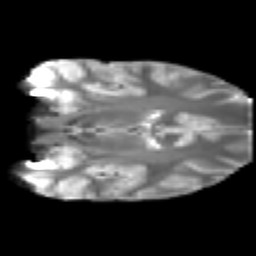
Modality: T2w
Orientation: coronal
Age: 24
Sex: male
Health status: healthy
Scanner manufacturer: philips
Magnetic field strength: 3 T
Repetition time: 10.623 s
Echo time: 0.07044 s